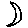
Label: moon